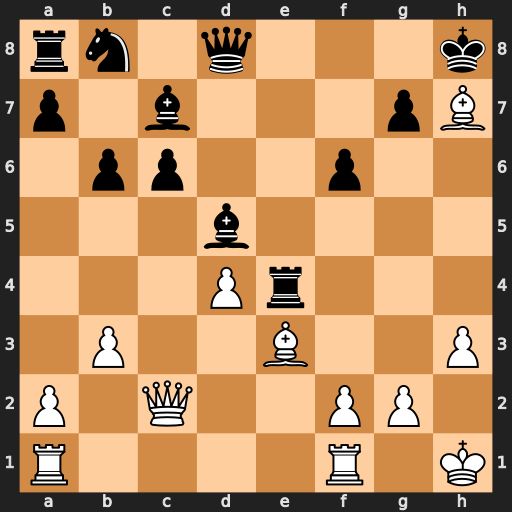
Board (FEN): rn1q3k/p1b3pB/1pp2p2/3b4/3Pr3/1P2B2P/P1Q2PP1/R4R1K
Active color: w
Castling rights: -
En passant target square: -
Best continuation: Bxe4 Bxe4 Qxe4